Question: I am currently working on a custom editor window in Unity3D(c#). Currently I'm trying to add a dropdown that allows for multiple selection.

This works, but the dropdown is limited to 32 items. I know this is because of Binary Encoding (32 bits and all) and see no direct way to work around this.
Do any of you know of another dropdown that allows for the same kind of multi-selection? (also including the "Nothing & Everything" options), or have any idea on how to write this dropdown myself?
Thanks in advance.
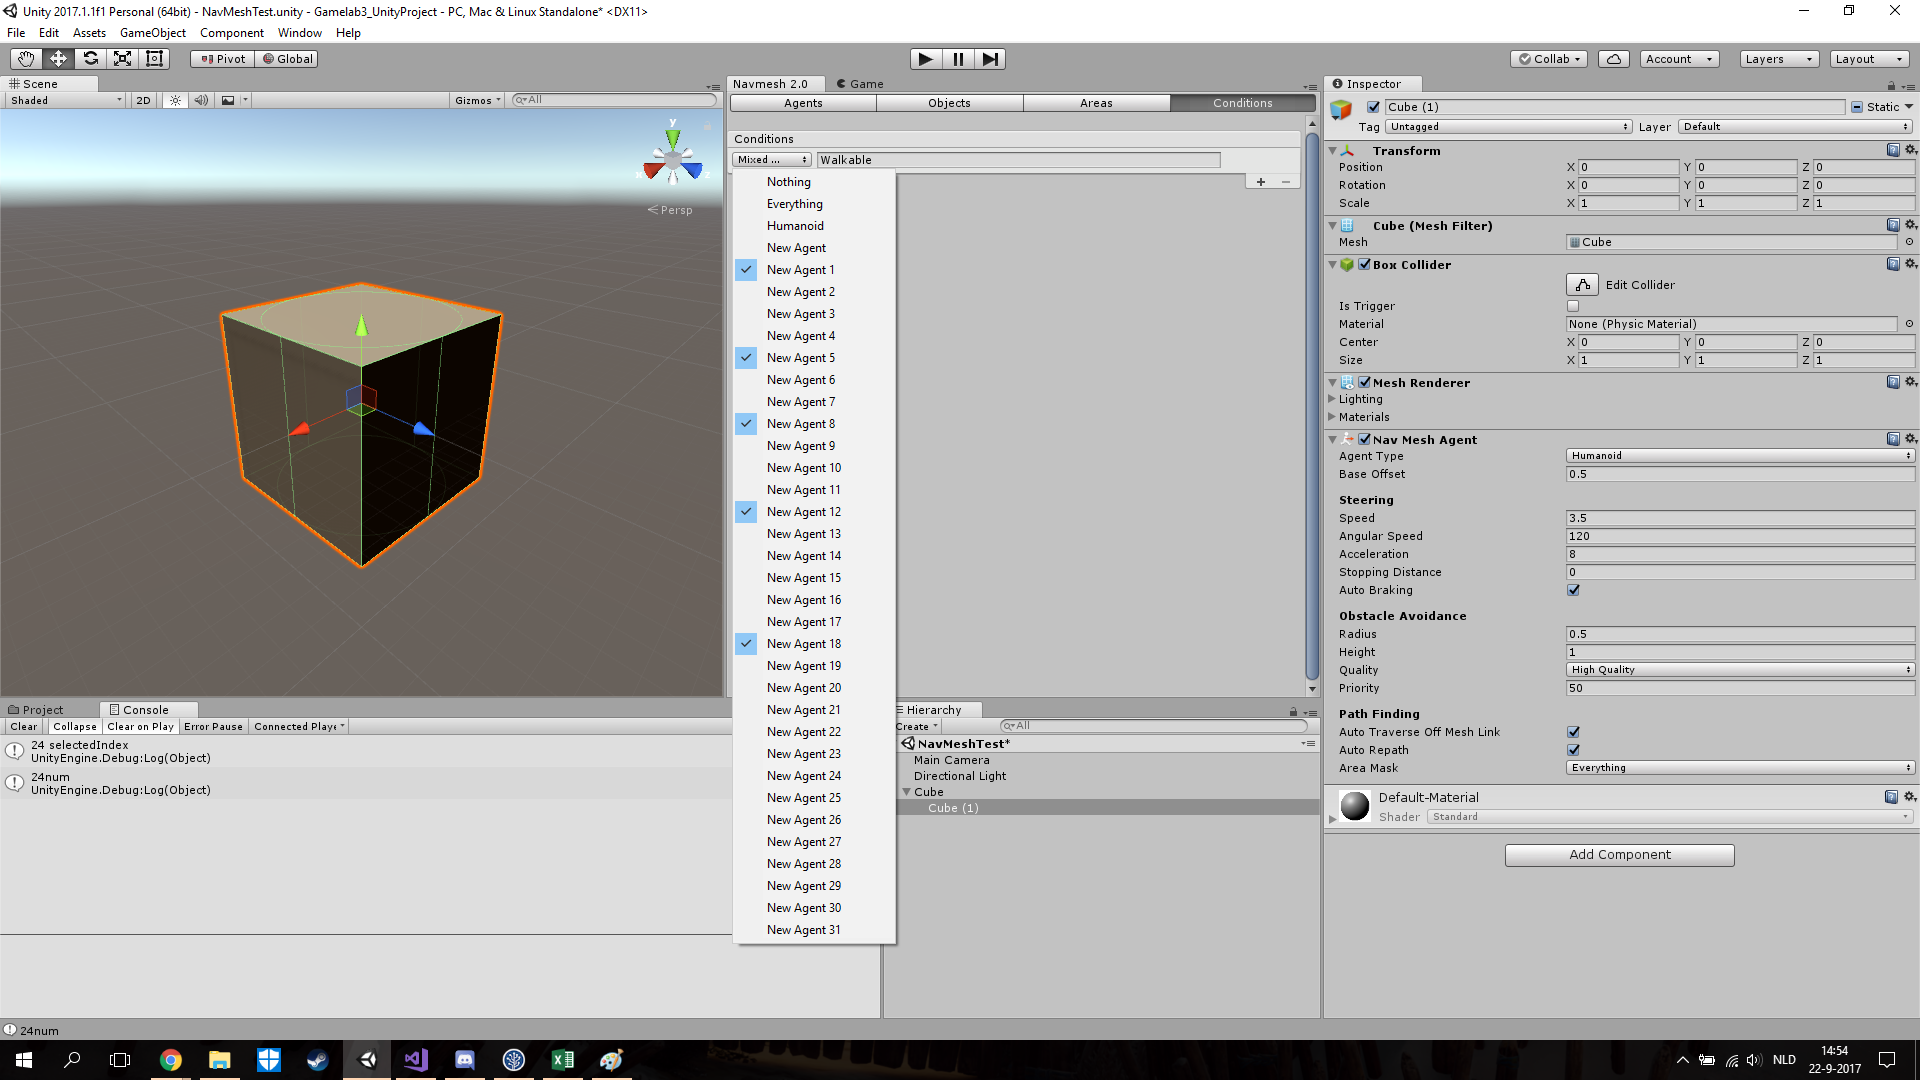
Answer: I think 32 items are way too many for a drop down menu.
You can create a fixed-height listbox with a scrollbar in a floating window instead. You will need to implement the logic of flag mask yourself.
A possible implementation of listbox: use 'EditorGUILayout.Begin/EndVertical' and place buttons/toggles inside.
It's something similar to this:

As for floating window, see <URL>.